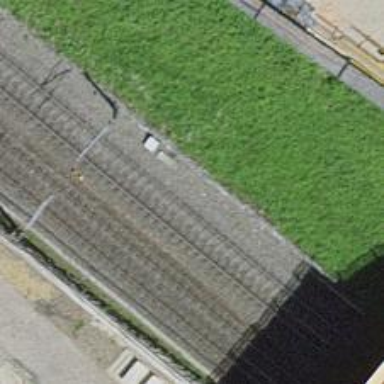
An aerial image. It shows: There is single track with electrified contact line.